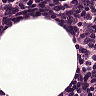
Metastatic tissue present: no